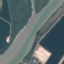
Land use / land cover class: River